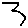
Label: zigzag